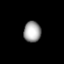
Tissue: lung
Cell type: Epithelial cells
Senescence score: 0.2153
Nuclear area (px): 349
Mean DAPI intensity: 163.393